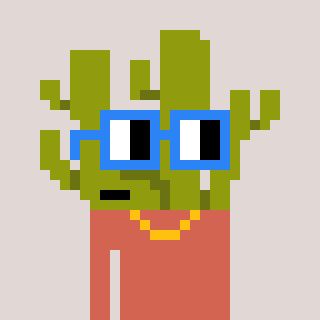
a pixel art character with square blue glasses, a cactus-shaped head and a peachy-colored body on a warm background